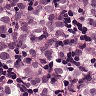
Metastatic tissue present: yes